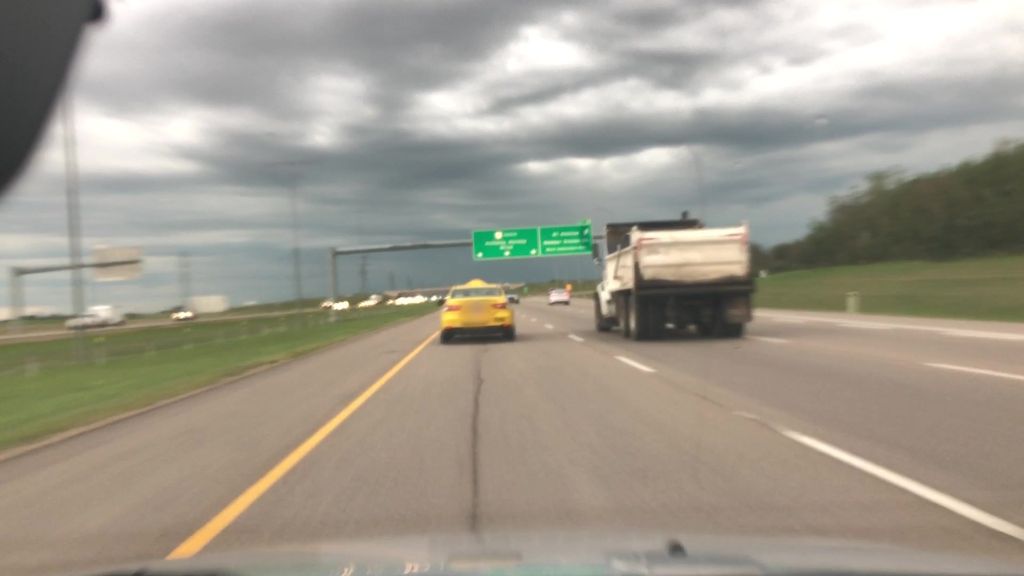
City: edmonton